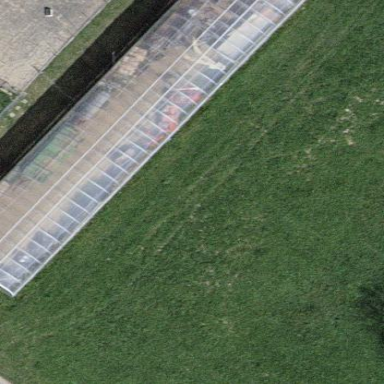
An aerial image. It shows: Greenhouse.